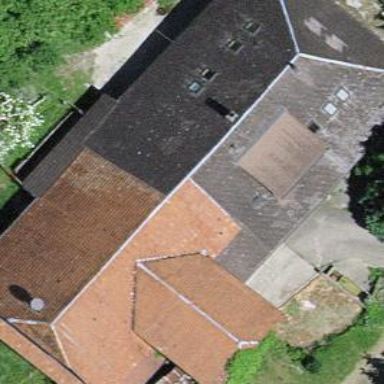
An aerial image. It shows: Farm building.